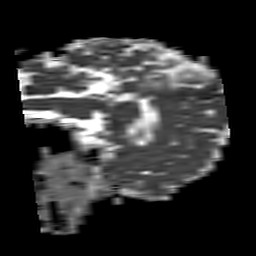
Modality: ADC
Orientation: sagittal
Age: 76
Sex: female
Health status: ill
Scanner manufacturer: philips
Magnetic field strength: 3 T
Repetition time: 3.8 s
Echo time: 0.09 s